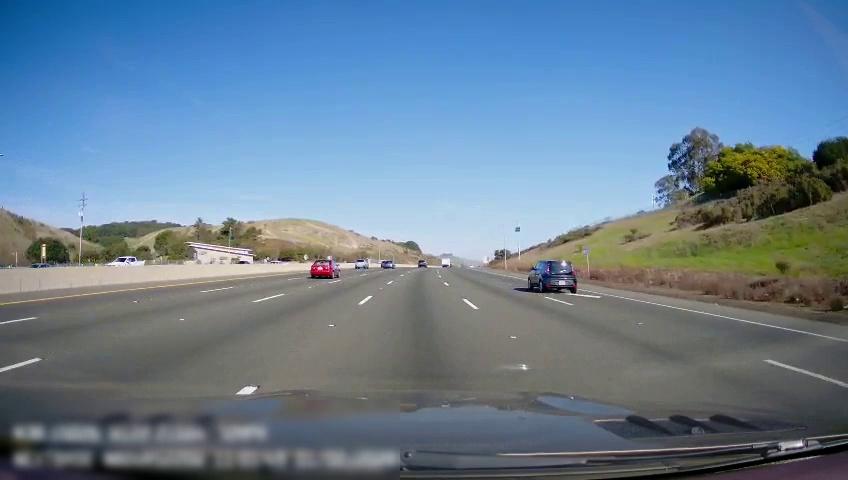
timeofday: Day
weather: Sunny
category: Drivable Space
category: Vehicles | Car
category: Vehicles | Car
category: Vehicles | Car
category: Vehicles | Car
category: Vehicles | Truck
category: Vehicles | SUV
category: Vehicles | Car
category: Vehicles | Truck
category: Lanes | Alternate Lane
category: Lanes | Alternate Lane
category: Lanes | Alternate Lane
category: Lanes | Current Lane
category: Lanes | Current Lane
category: Lanes | Alternate Lane
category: Lanes | Alternate Lane